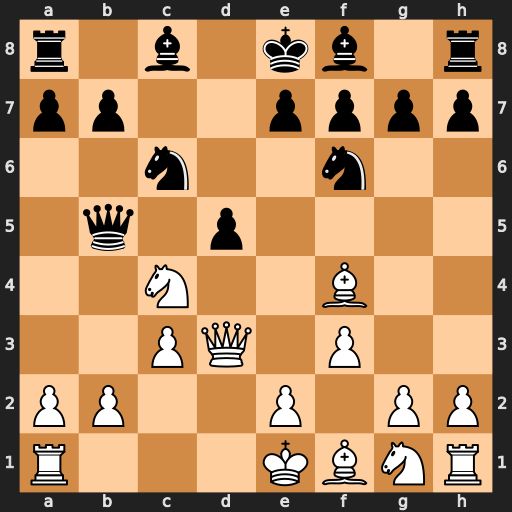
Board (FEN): r1b1kb1r/pp2pppp/2n2n2/1q1p4/2N2B2/2PQ1P2/PP2P1PP/R3KBNR
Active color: w
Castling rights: KQkq
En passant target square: -
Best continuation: Nd6+ exd6 Qxb5